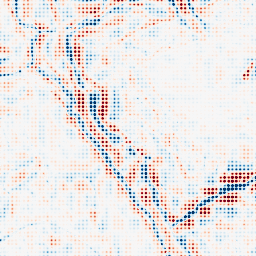
Category: wavelet
Decomposition family: wavelet_biorthogonal
Decomposition parameters: wavelet: bior4.4
level: 4
Upsampling method: sinc_hamming
Upsampling parameters: scale: 8
kernel_size: 4
Upsampling scale: 8